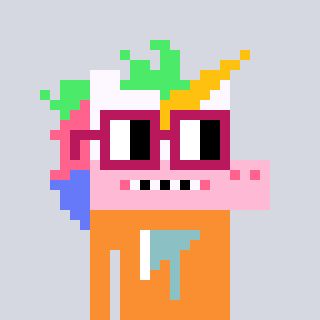
a pixel art character with square dark red glasses, a unicorn-shaped head and a orange-colored body on a cool background